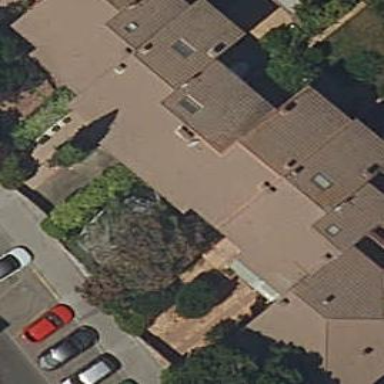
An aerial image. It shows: Terrace building.